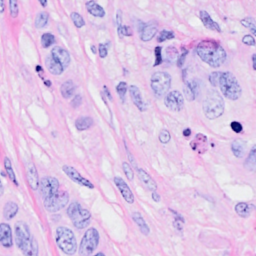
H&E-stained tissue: Breast